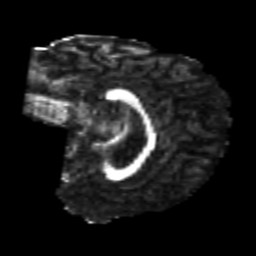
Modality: FA
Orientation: sagittal
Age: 26
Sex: female
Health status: healthy
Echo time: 0.074 s